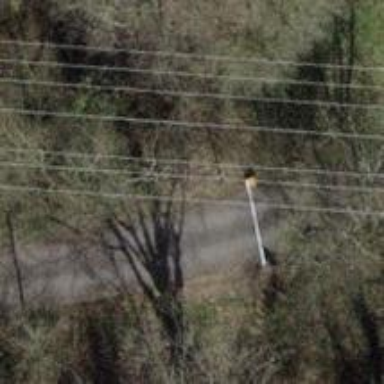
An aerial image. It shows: Lift gate barrier.